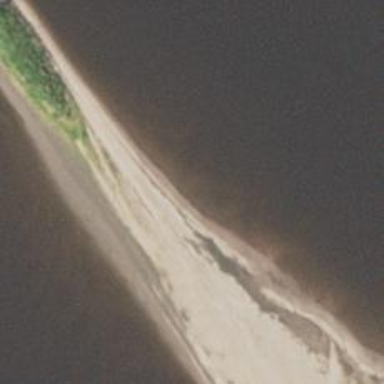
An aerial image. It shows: Scenic beach with natural beauty.